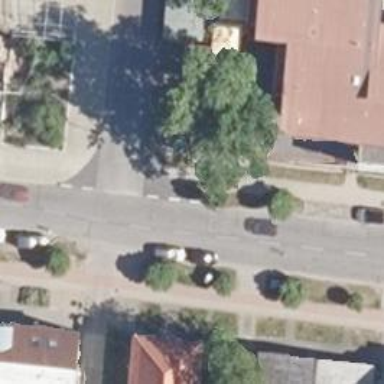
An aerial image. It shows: Footway along the road.